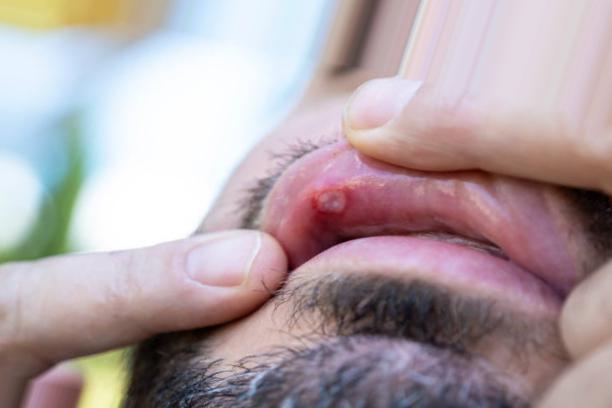
Condition: Mouth Ulcer